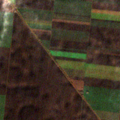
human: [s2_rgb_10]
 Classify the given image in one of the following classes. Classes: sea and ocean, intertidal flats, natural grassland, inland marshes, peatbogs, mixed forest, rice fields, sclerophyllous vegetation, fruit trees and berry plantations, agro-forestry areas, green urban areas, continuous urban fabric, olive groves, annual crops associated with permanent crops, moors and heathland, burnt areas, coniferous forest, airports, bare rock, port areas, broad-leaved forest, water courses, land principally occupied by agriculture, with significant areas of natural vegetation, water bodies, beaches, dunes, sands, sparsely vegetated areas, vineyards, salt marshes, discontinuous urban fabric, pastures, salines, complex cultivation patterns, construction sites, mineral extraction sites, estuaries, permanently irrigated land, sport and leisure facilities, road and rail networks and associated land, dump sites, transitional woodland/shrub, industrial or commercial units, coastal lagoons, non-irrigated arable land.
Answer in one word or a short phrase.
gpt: non-irrigated arable land